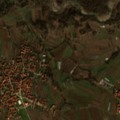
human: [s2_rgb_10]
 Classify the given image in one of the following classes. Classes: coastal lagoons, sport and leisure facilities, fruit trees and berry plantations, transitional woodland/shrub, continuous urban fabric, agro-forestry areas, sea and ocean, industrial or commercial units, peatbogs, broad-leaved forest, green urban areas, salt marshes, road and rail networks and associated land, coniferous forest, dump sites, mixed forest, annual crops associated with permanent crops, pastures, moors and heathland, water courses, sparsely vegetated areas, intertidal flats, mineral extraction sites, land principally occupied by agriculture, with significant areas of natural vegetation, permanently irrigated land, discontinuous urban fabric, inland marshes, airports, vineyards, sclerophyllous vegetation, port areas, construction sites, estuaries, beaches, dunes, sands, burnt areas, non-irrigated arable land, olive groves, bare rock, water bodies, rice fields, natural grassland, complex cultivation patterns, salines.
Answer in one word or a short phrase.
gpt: discontinuous urban fabric, non-irrigated arable land, complex cultivation patterns, land principally occupied by agriculture, with significant areas of natural vegetation